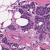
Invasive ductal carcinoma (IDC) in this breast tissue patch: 0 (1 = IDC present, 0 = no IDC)